Question: When using excelDatareader for some Excel file the 'ExcelReaderFactory.CreateOpenXmlReader(stream)' is returning null and not taking the filestream. But for some excel file it is running perfect.
Can somebody explain me the reason?
'''
static void Main(string[] args)
{
FileStream stream = File.Open(@"C:\Users\nichi-user\Desktop\BLRJCCI.xls", FileMode.Open, FileAccess.Read);
IExcelDataReader excelReader = ExcelReaderFactory.CreateOpenXmlReader(stream);
DataSet result = excelReader.AsDataSet();
result.Tables[0].TableName.ToString();
}
'''

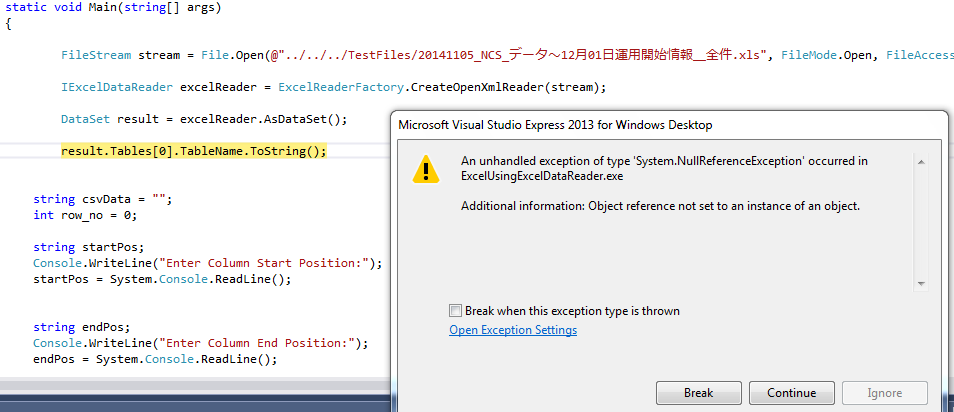
Answer: Excel can be of two types:
-Binary (MS Excel 2003 and older versions - .xls)
-Zip - based on Open Office XML standards (MS Excel 2007 onwards - .xlsx)
You should try to use following for older excel format files:
ExcelReaderFactory.CreateBinaryReader(fileStream);